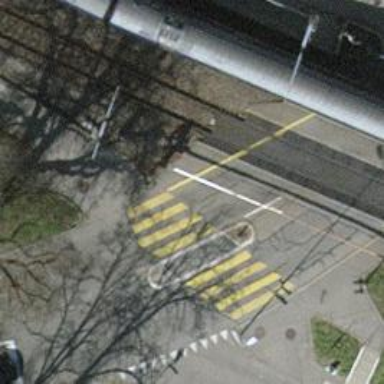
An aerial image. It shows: Railway crossing with full traffic signal barriers.